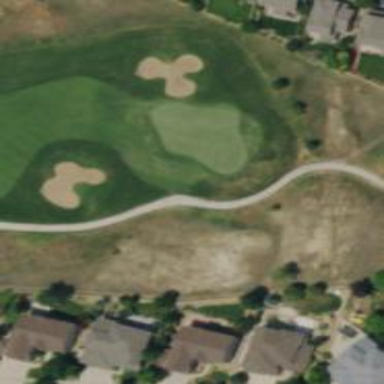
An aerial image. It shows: View of golf hole.